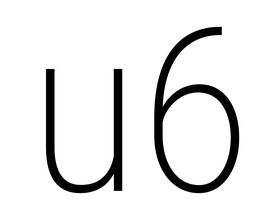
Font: Roboto_Condensed_ExtraLight